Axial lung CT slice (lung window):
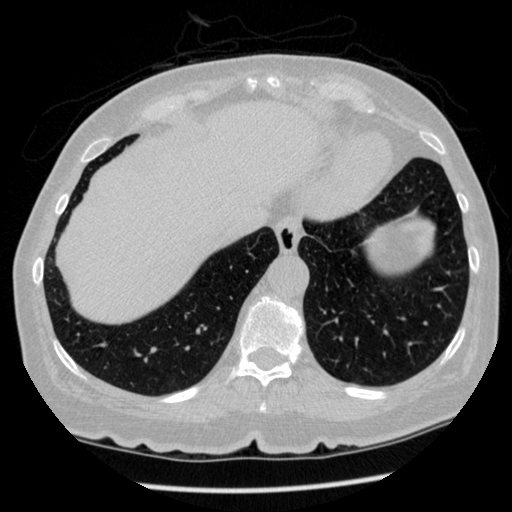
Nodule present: no